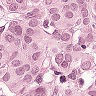
Metastatic tissue present: yes